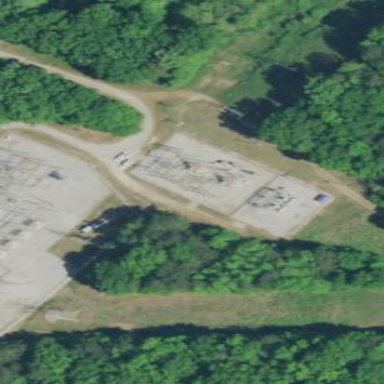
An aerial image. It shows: There is distribution substation enclosed by fence.